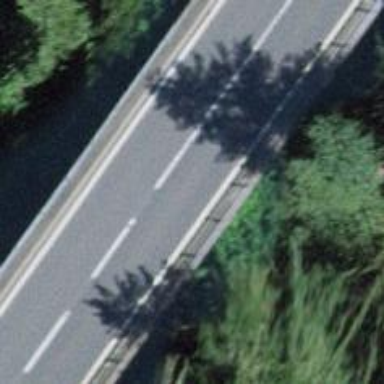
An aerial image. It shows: Tertiary road on asphalt surface on bridge.